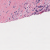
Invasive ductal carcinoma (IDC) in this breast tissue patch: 1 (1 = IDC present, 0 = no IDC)